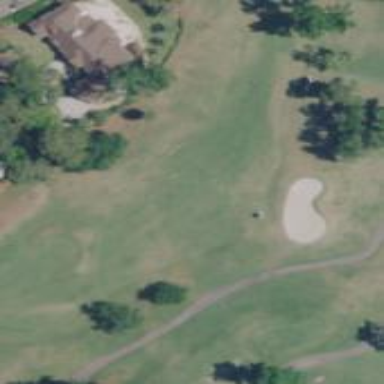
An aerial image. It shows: View of golf hole.